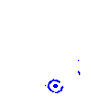
Particle: kaon